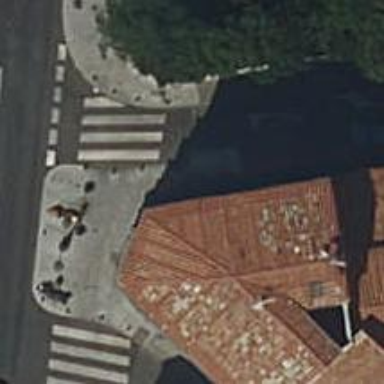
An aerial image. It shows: Marked crossing on the road.